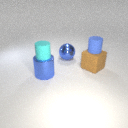
small cyan rubber cylinder above large blue metal cylinder